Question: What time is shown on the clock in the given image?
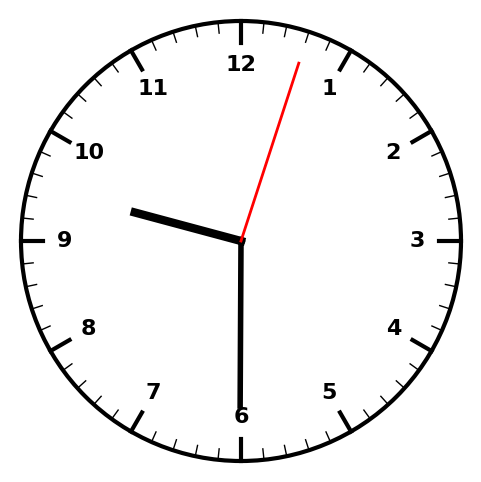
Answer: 09:30:03